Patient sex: M
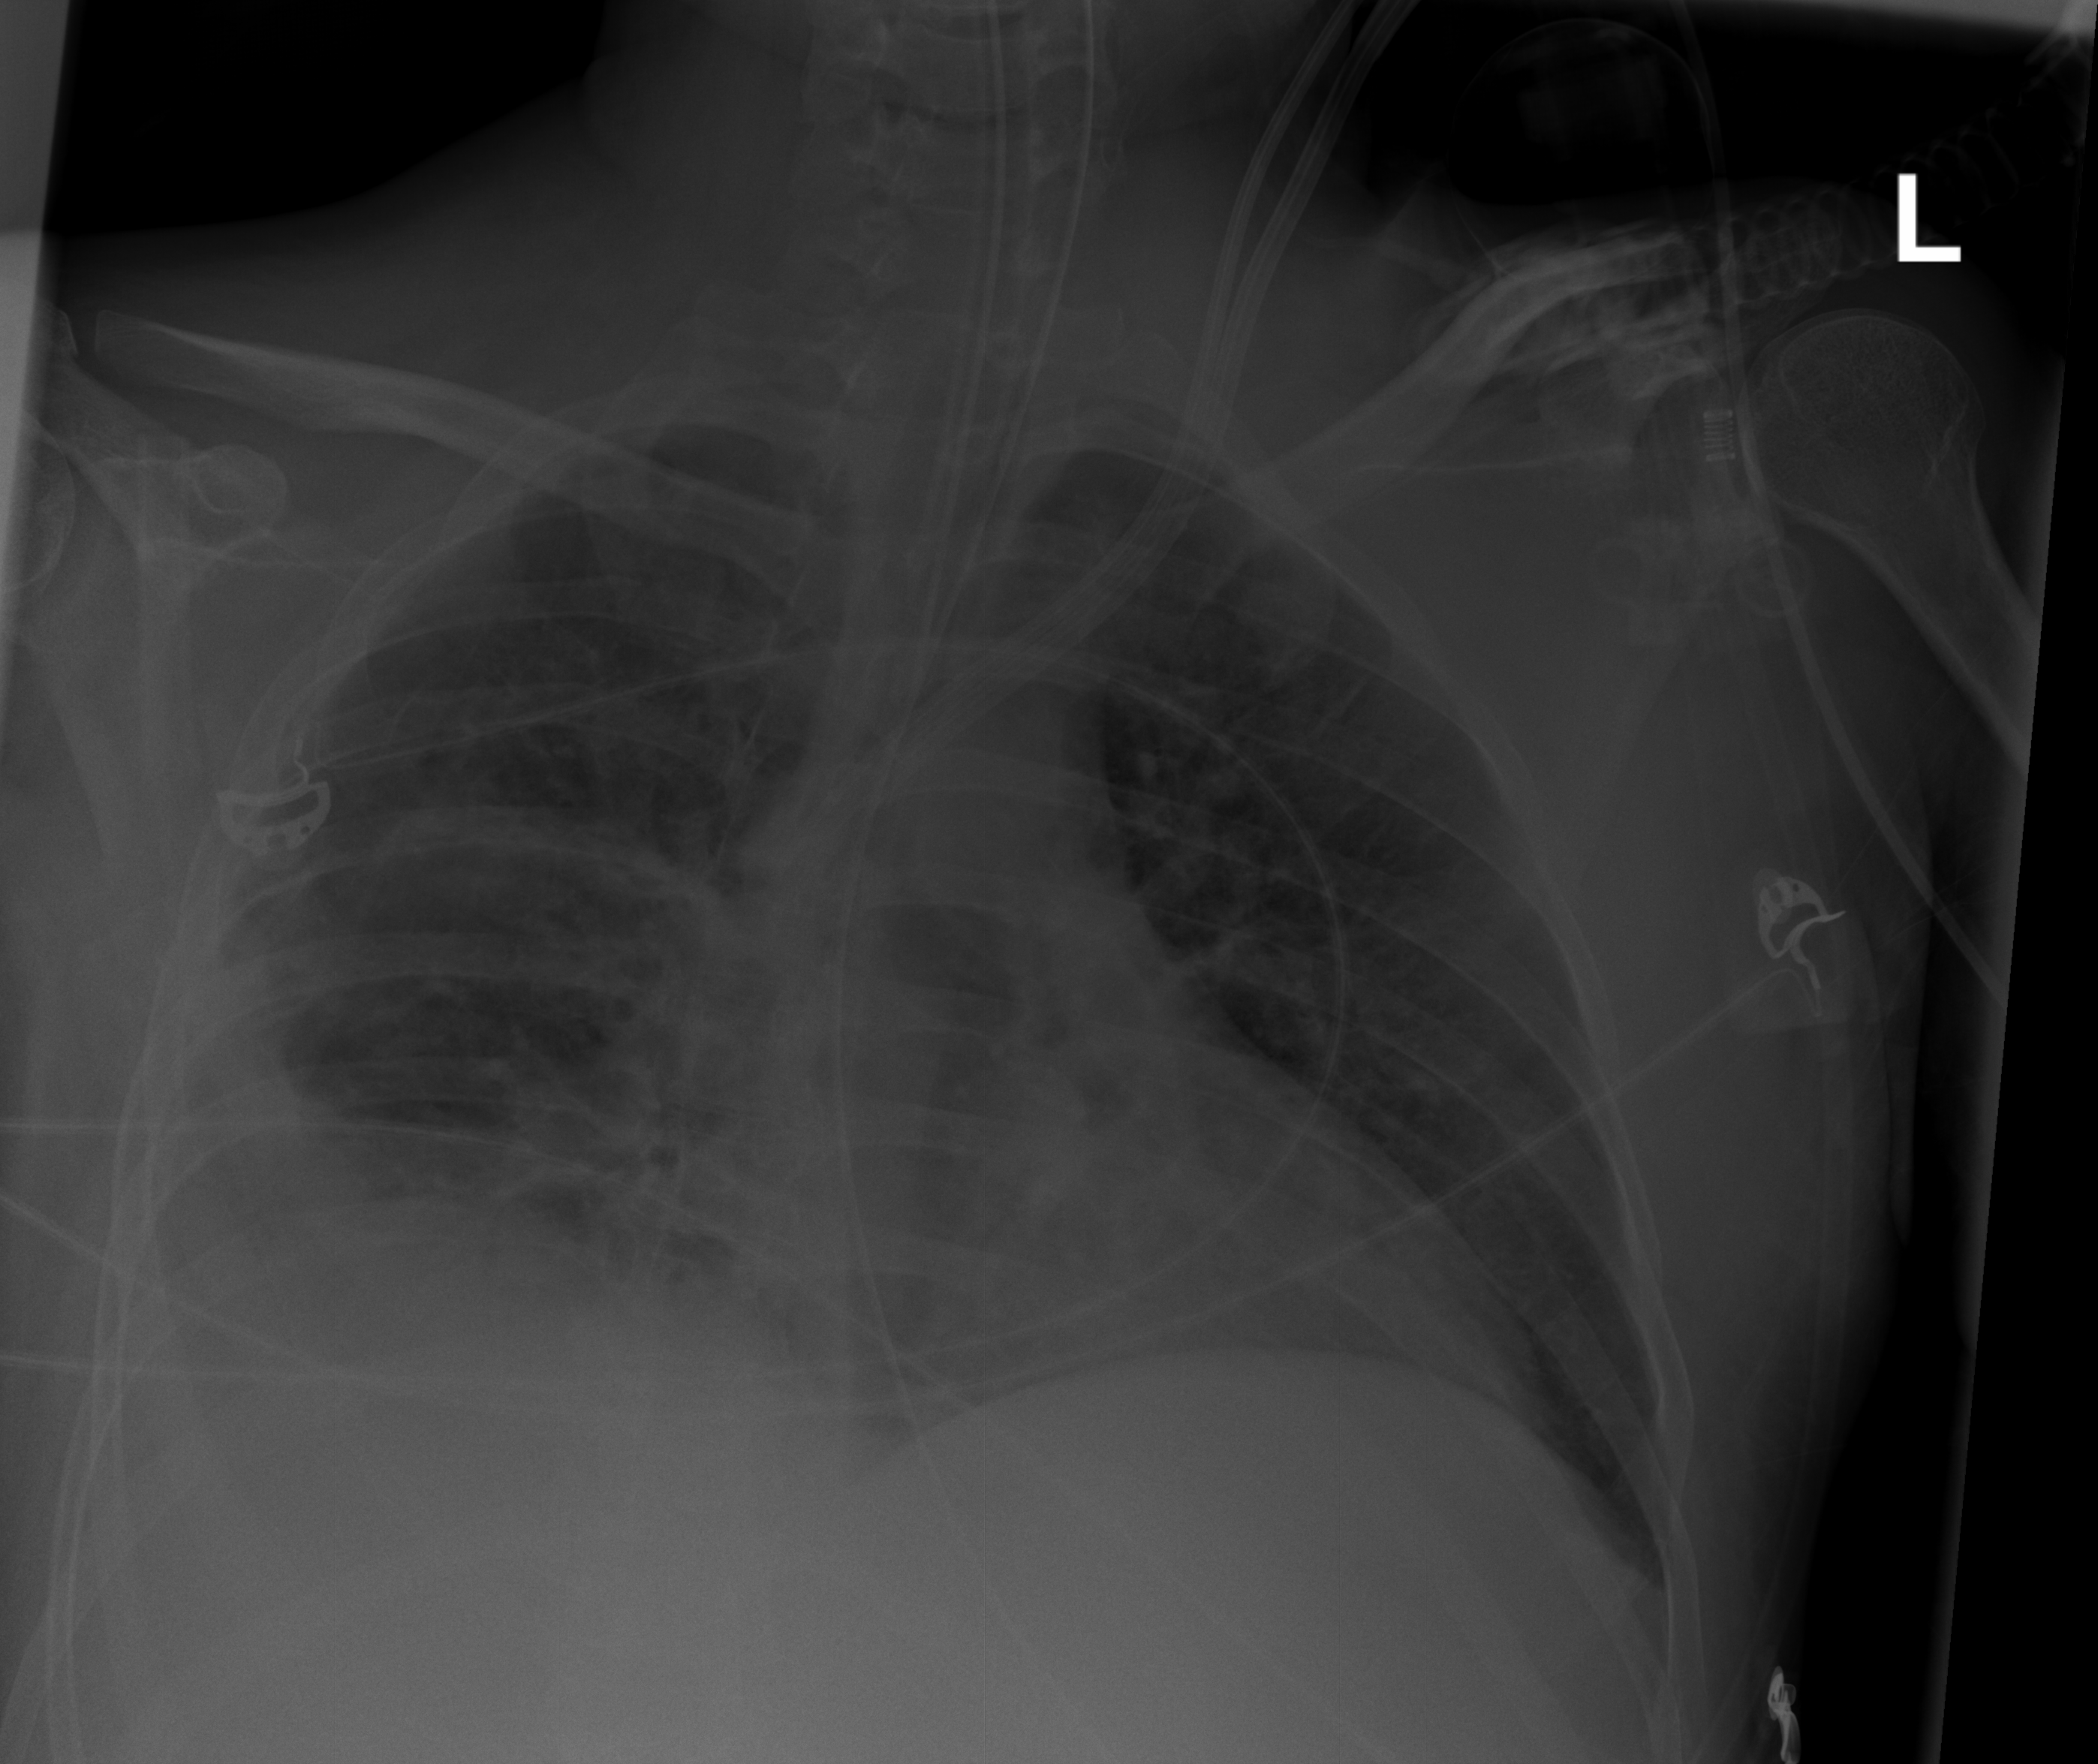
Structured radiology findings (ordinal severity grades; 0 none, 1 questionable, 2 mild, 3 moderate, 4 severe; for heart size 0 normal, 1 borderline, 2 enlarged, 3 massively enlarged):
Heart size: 0
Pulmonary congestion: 2
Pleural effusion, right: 2
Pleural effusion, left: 0
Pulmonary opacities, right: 3
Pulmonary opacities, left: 3
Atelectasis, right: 2
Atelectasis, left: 0